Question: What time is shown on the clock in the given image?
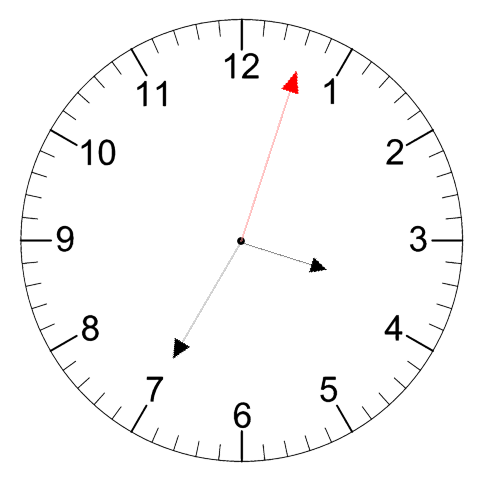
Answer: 03:35:03